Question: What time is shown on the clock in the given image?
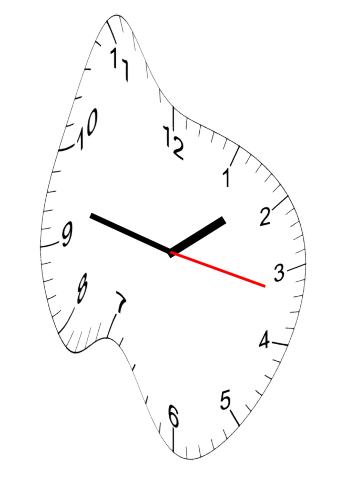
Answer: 01:47:17